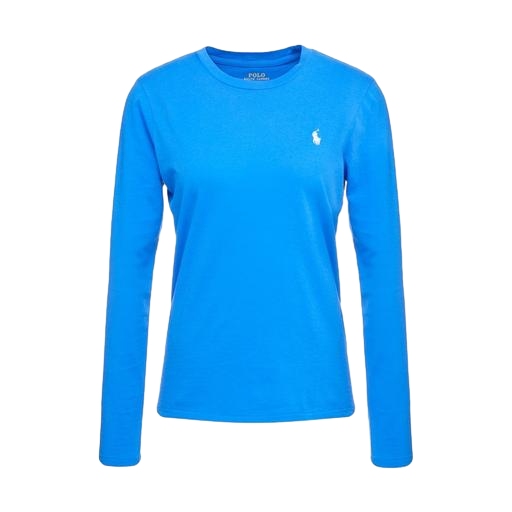
blue women's long-sleeve t-shirt, blue iconic women's long-sleeved t-shirt, blue long-sleeve t-shirt, white background